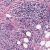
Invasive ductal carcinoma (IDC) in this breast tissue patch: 1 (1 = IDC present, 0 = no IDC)